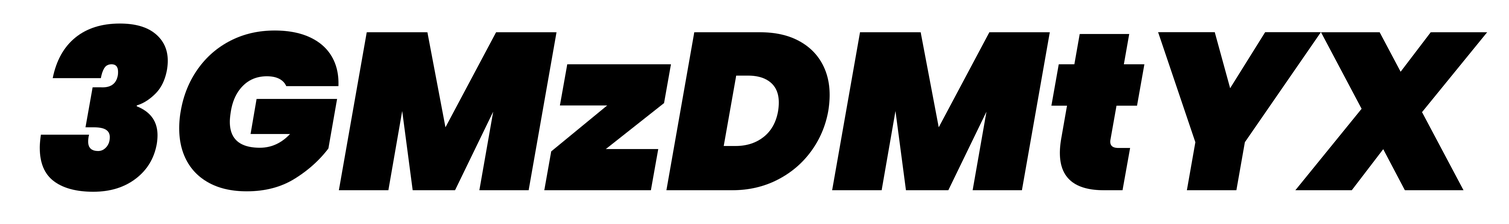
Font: Poppins-BlackItalic